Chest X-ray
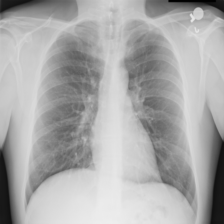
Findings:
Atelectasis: negative
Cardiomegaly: negative
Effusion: negative
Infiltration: negative
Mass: negative
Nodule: negative
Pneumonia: negative
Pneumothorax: negative
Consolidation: negative
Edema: negative
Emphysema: negative
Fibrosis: negative
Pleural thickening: negative
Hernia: negative